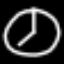
Label: clock